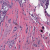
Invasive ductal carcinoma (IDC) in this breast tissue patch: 1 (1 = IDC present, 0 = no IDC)